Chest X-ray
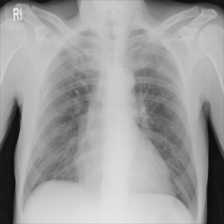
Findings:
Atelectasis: negative
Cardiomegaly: negative
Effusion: negative
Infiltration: negative
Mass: negative
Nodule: negative
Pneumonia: negative
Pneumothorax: negative
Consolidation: negative
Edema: negative
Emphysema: negative
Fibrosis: negative
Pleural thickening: negative
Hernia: negative